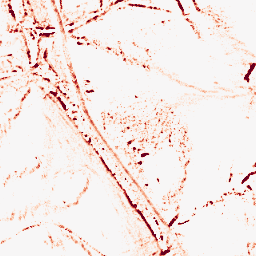
Category: morphological
Decomposition family: morphological_diamond
Decomposition parameters: operation: opening
radius: 3
Upsampling method: bilinear
Upsampling parameters: scale: 8
Upsampling scale: 8